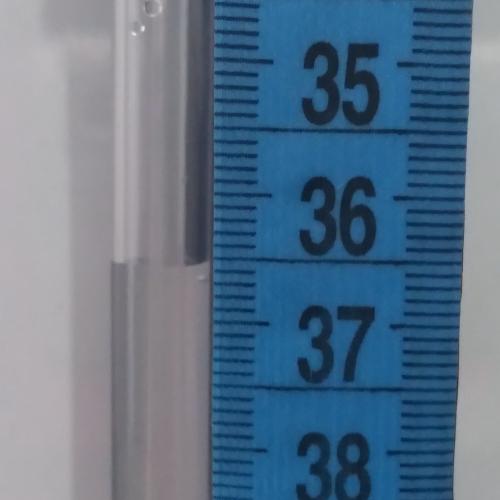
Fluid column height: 36.5 cm